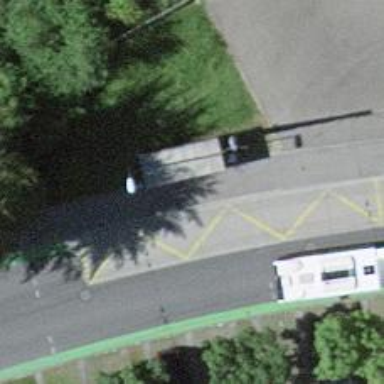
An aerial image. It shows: Bus stop with platform for public transport.